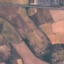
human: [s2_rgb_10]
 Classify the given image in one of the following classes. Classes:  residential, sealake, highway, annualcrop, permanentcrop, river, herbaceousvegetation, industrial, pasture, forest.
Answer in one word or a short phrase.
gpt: PermanentCrop